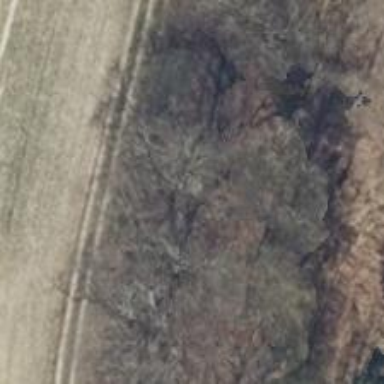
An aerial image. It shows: Culvert tunnel.